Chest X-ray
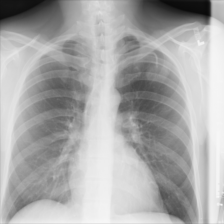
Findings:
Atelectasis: negative
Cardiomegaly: negative
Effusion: negative
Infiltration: negative
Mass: negative
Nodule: negative
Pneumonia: negative
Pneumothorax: negative
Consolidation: negative
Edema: negative
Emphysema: negative
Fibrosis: negative
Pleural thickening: negative
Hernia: negative